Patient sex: M
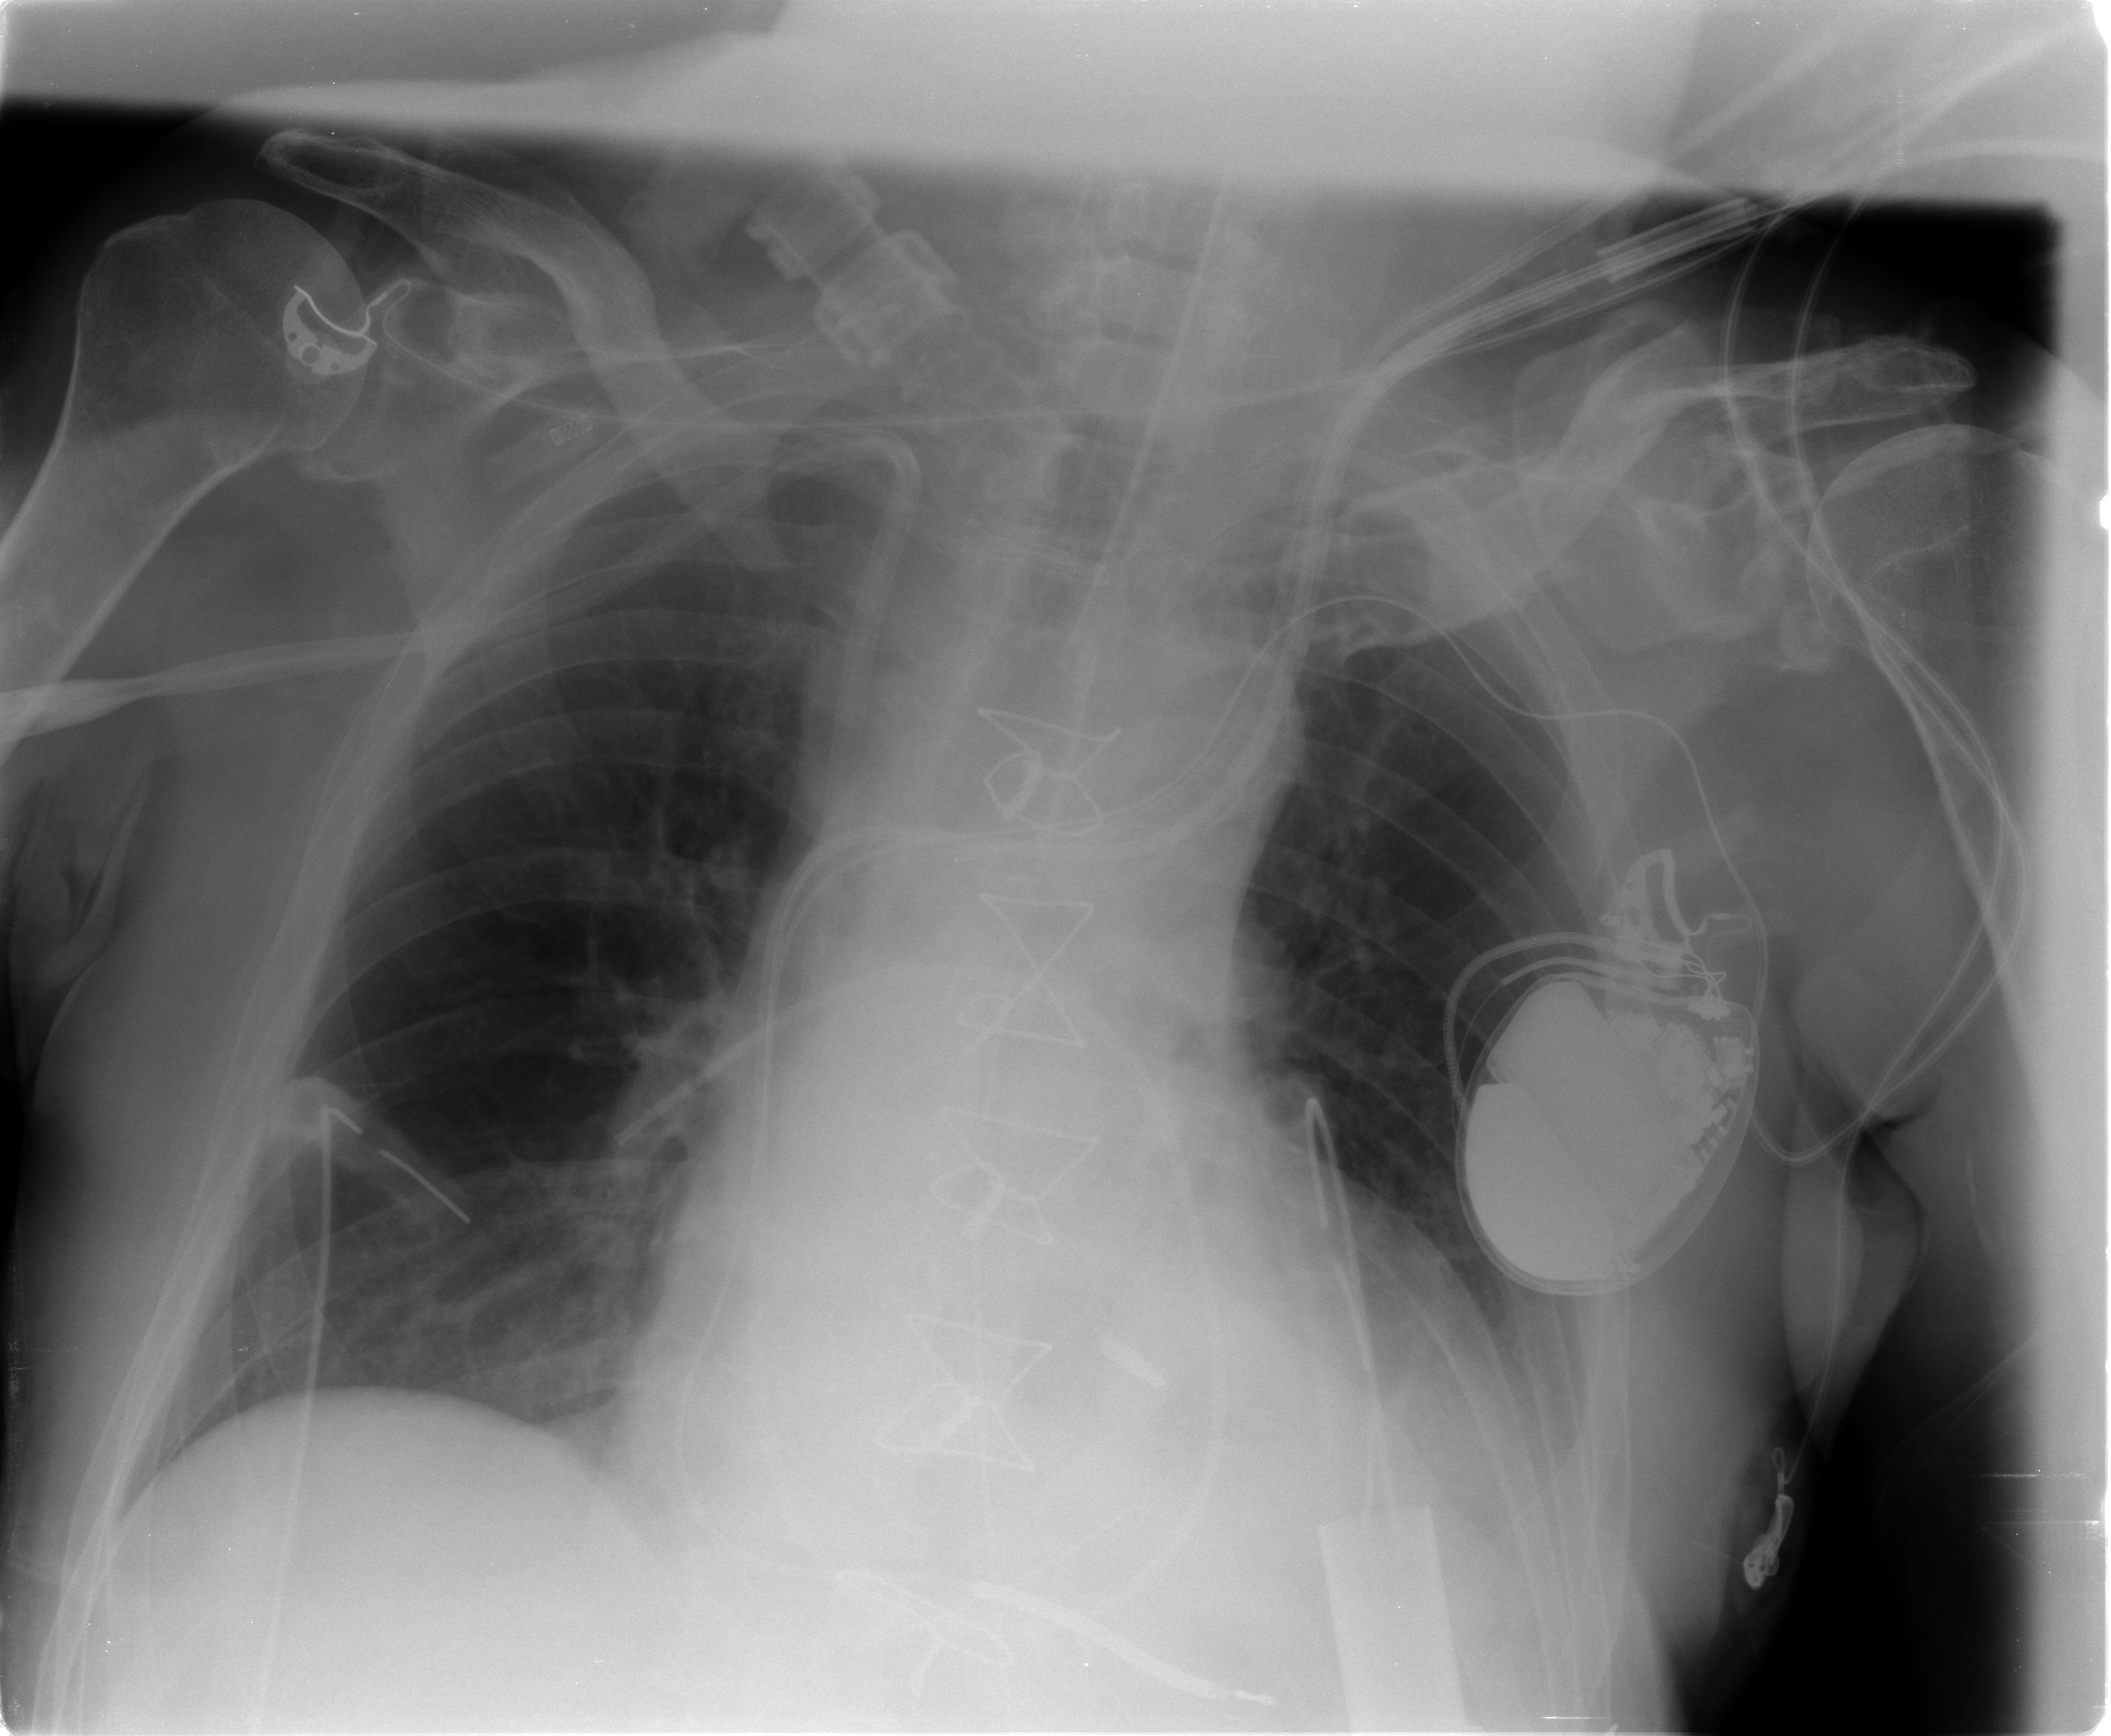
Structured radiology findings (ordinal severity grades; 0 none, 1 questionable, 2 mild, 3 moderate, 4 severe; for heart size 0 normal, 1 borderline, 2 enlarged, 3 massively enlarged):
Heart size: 2
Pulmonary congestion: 0
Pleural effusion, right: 0
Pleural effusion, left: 2
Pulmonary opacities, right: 0
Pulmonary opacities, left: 0
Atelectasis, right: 0
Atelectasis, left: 2